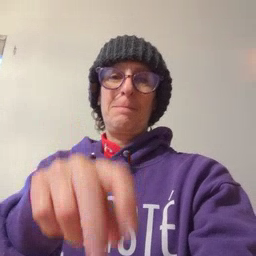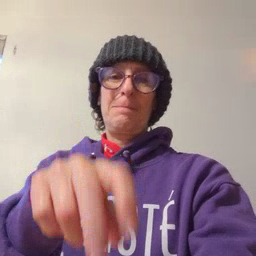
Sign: jump